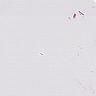
Metastatic tissue present: no